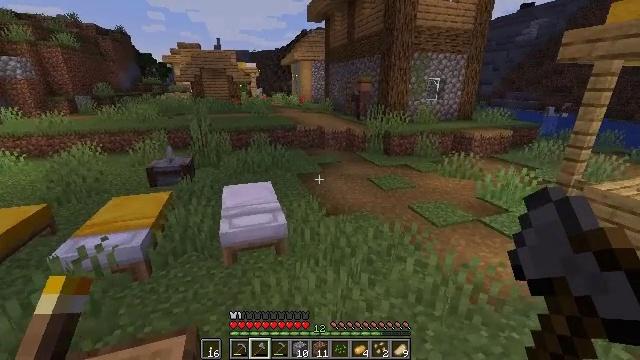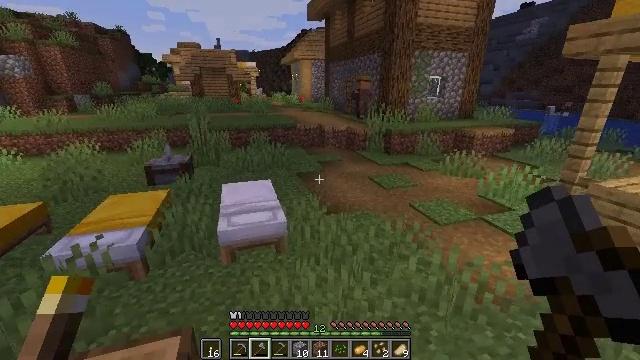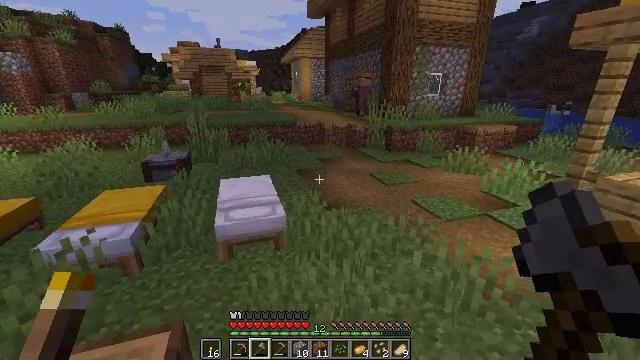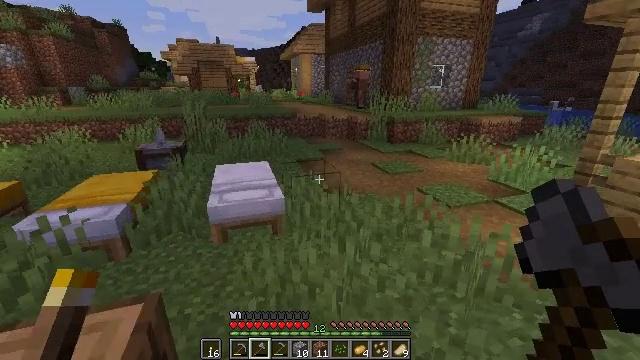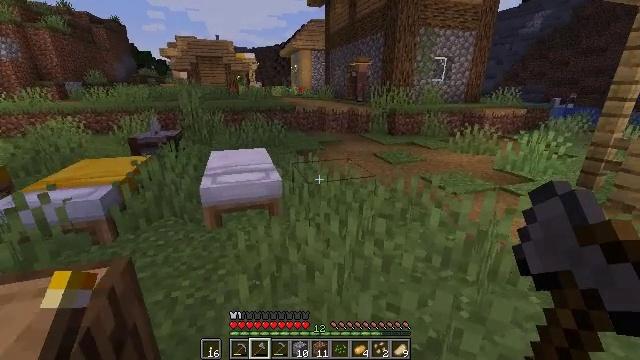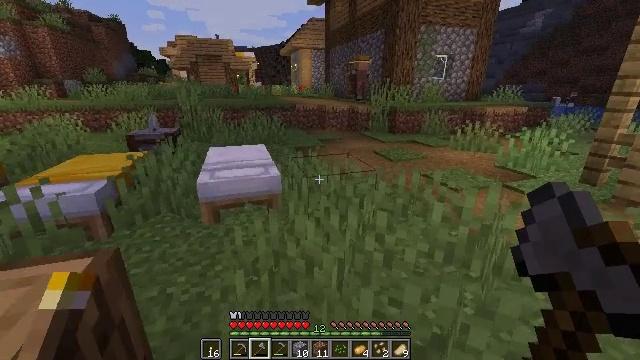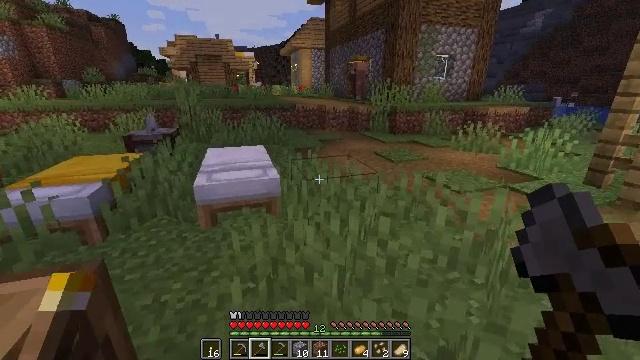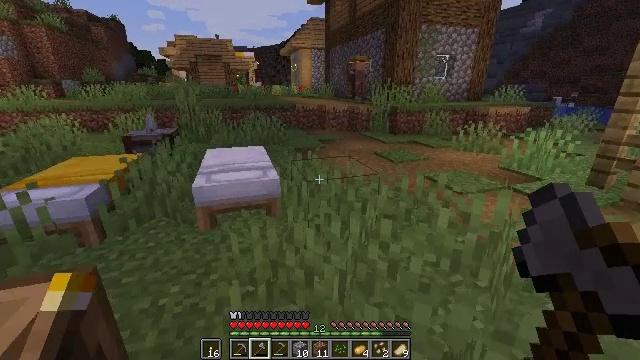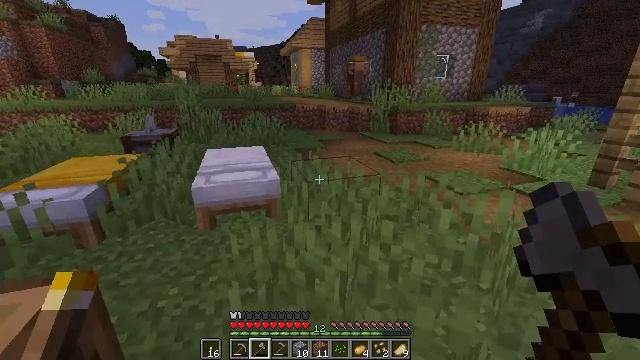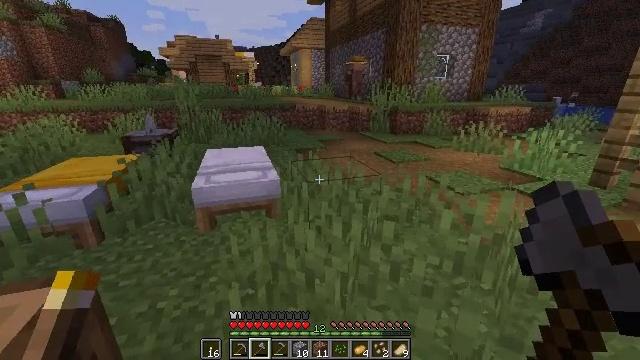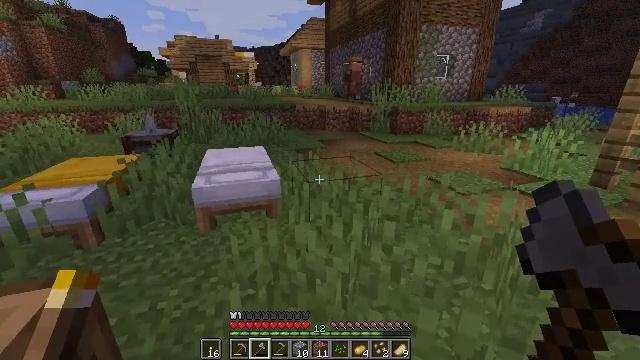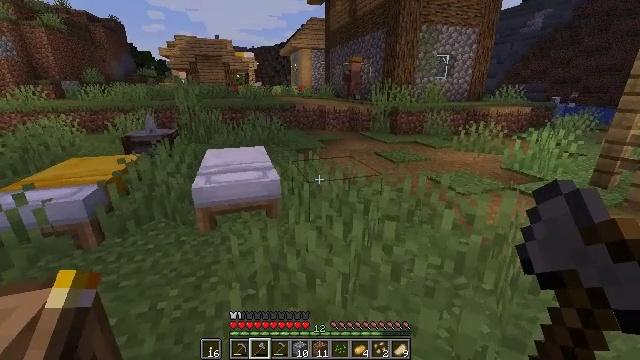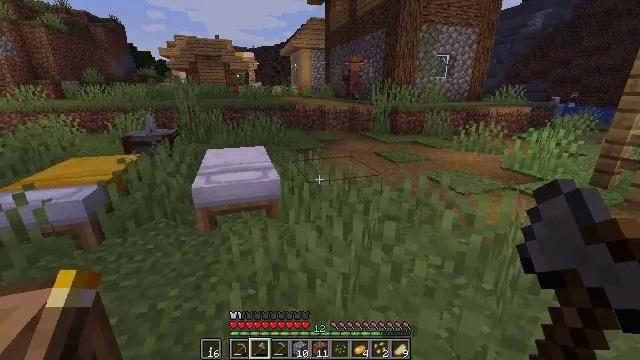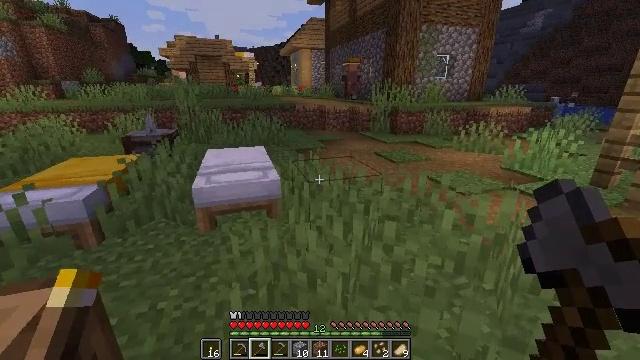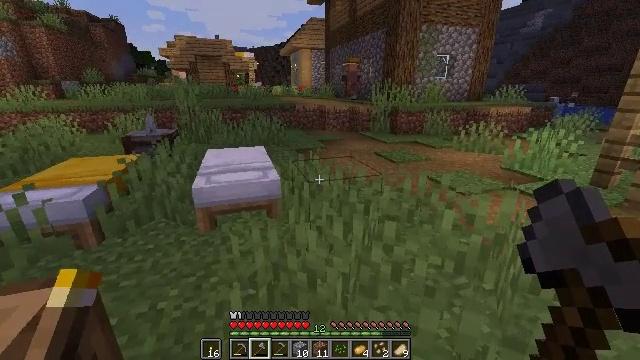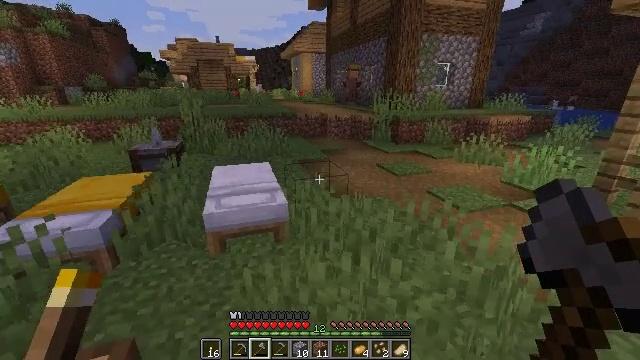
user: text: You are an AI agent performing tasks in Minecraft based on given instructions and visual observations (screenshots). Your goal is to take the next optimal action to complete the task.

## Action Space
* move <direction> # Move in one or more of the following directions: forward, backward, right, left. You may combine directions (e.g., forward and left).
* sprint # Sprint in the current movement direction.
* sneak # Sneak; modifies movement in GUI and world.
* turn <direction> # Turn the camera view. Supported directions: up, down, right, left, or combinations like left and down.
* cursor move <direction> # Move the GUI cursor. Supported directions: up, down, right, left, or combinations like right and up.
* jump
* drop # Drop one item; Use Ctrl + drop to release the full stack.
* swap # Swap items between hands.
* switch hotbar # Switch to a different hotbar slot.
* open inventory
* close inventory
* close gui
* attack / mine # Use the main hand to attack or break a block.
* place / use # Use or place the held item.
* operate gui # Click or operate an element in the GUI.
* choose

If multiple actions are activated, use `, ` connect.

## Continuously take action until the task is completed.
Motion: motion action
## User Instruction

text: Reclaim the grass path segment.
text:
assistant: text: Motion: no_op
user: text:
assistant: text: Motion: no_op
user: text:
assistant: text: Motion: no_op
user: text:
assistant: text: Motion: no_op
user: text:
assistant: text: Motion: no_op
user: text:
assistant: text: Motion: no_op
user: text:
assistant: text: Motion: no_op
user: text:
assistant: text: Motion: no_op
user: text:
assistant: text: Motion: no_op
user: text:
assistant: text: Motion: no_op
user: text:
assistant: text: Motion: no_op
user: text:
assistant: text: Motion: no_op
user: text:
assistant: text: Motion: no_op
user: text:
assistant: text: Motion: no_op
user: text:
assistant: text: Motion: move left, jump
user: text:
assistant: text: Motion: move left, jump
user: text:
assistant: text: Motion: move left, jump
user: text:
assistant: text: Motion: move left, jump
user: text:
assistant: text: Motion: move left, jump
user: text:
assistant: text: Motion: move left, jump
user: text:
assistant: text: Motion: move left, jump
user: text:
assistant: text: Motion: move back and move left, jump
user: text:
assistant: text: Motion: move back and move left, jump
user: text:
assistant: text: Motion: move back
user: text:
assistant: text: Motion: move back
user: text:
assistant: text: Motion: no_op
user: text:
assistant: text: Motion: no_op
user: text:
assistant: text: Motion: no_op
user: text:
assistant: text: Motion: no_op
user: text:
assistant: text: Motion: no_op